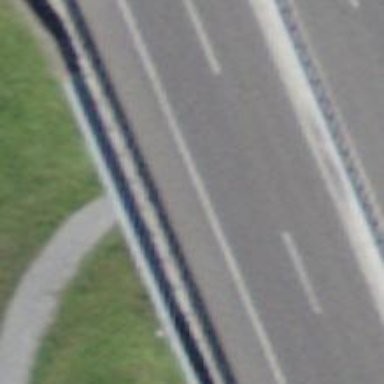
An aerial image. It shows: Track road passing through tunnel.